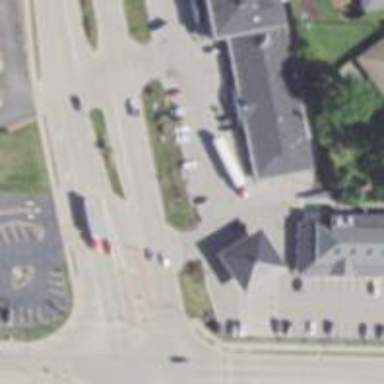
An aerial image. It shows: Secondary link road with separate sidewalks.